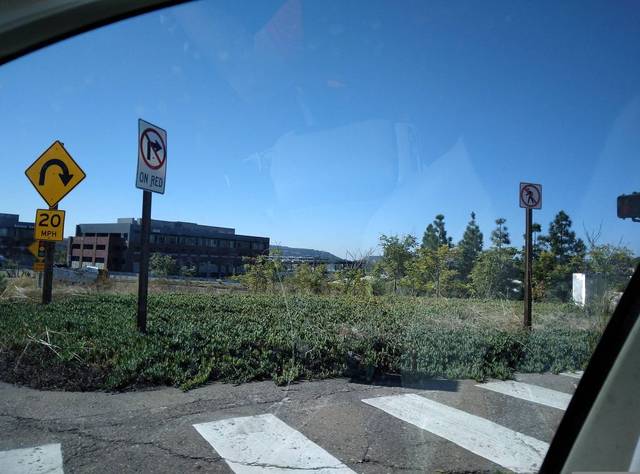
Region: United States
Coordinates: 32.965, -117.094